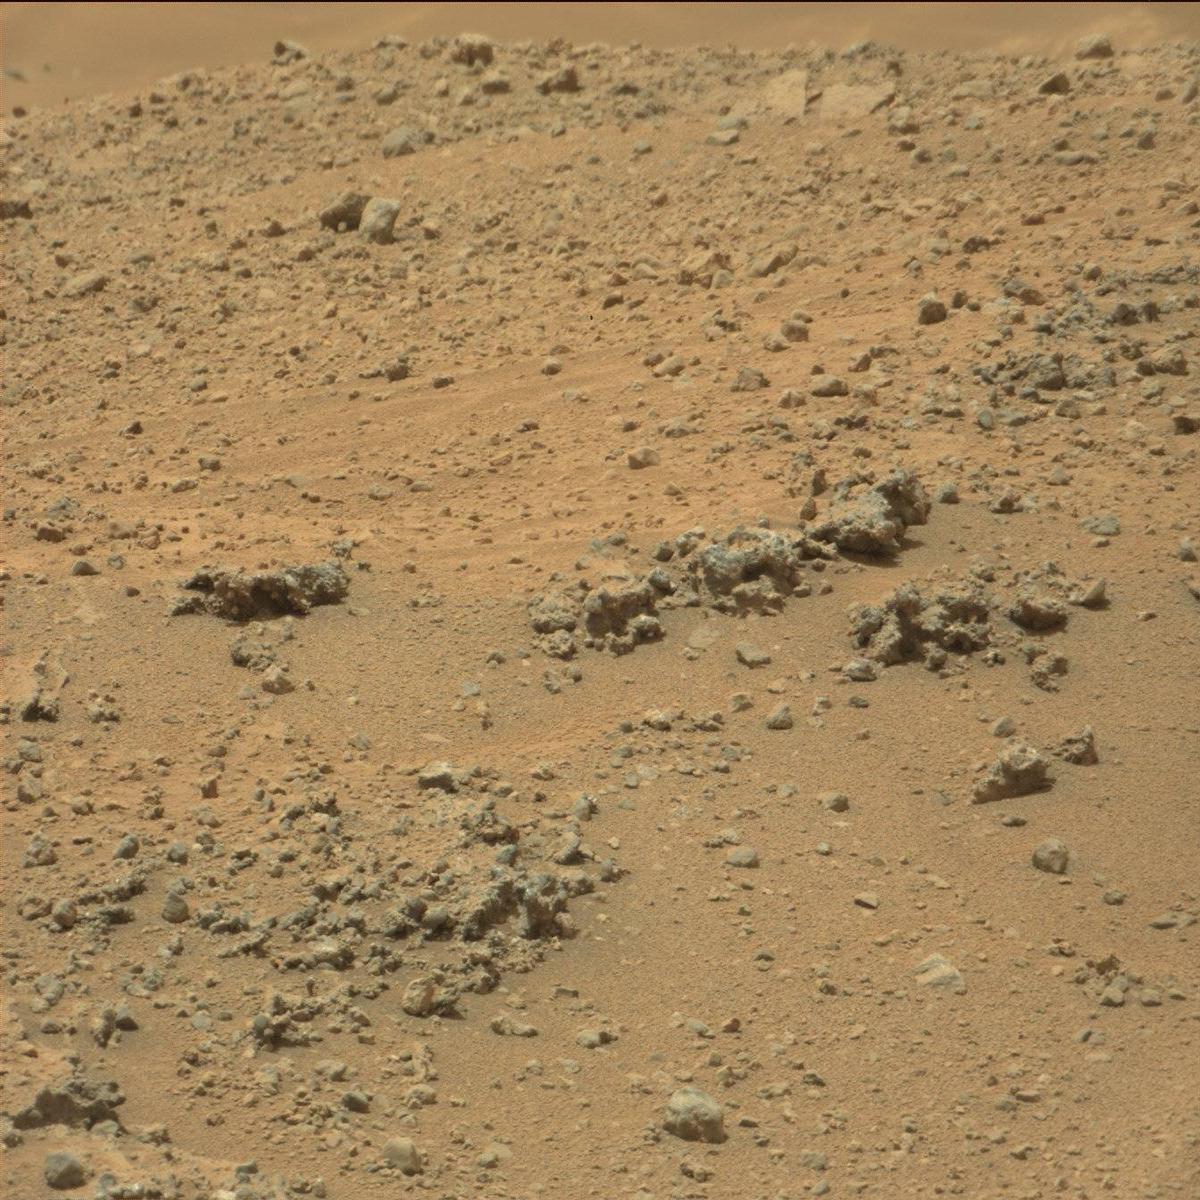
Terrain classes present: Bedrock, Ridge, Sand / Soil